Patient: sex M, age 45
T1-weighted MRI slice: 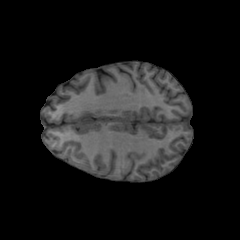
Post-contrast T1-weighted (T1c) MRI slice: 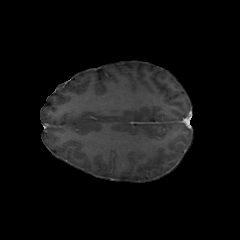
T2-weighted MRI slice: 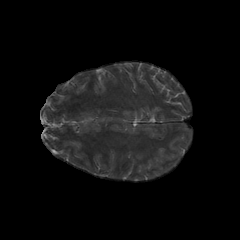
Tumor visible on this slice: no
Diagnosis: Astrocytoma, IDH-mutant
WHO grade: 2